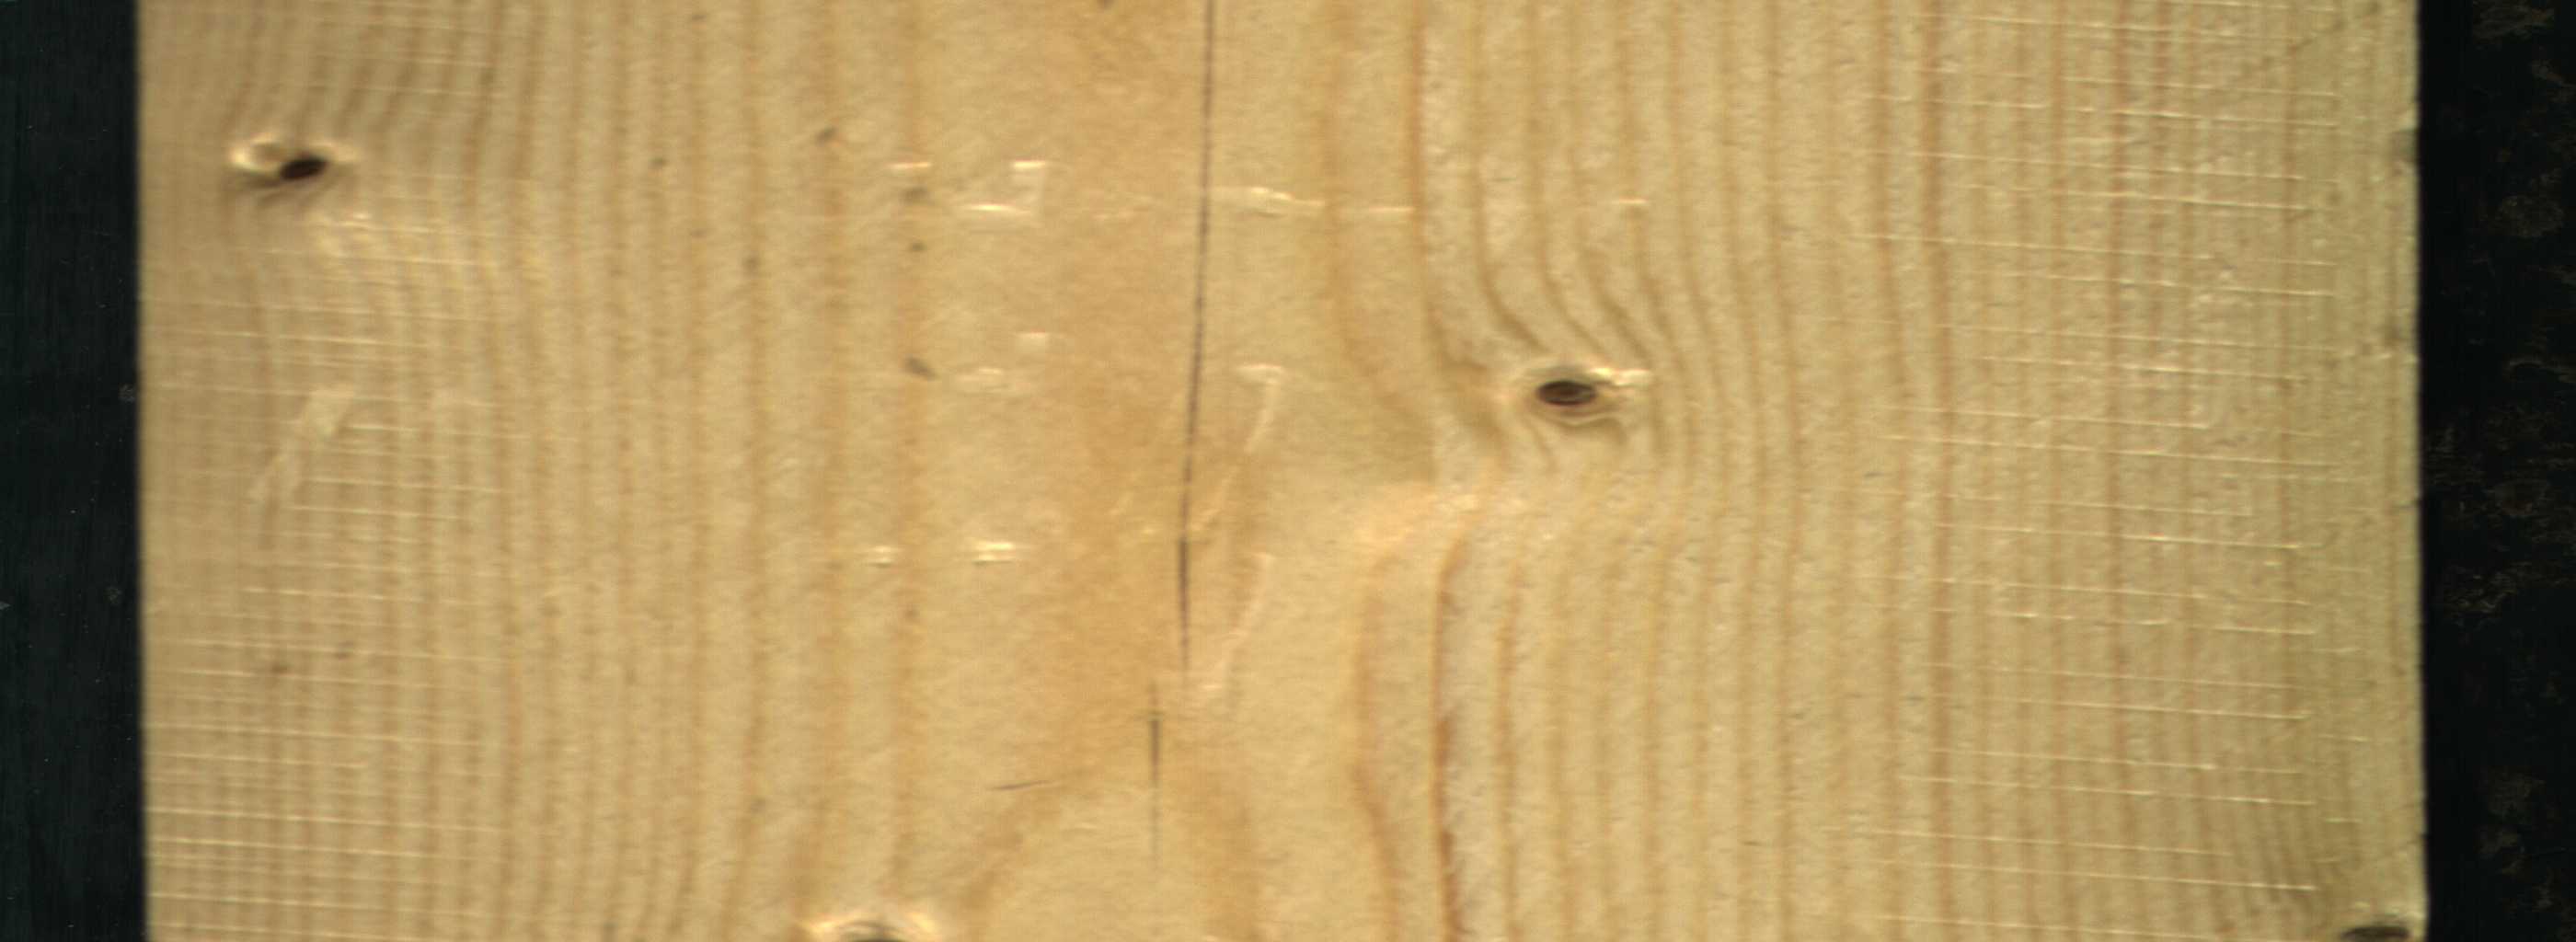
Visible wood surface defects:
Crack
Live_Knot
Live_Knot
Live_Knot